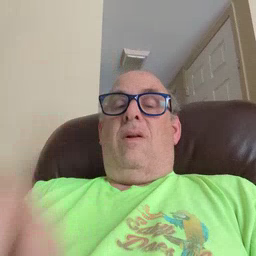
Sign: why